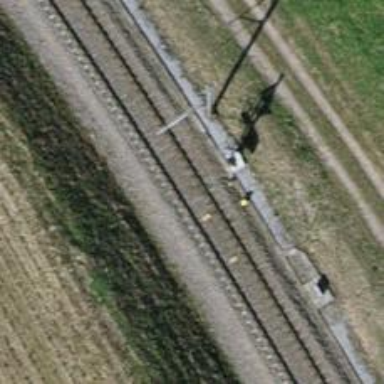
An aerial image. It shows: Railway signal.